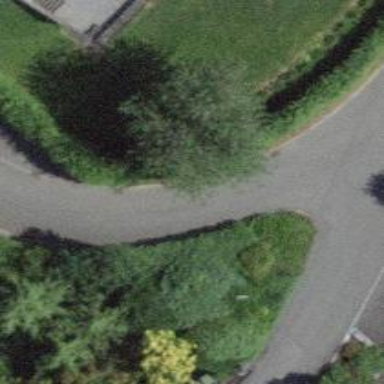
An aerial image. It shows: Hedge acting as barrier.